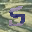
Label: 5